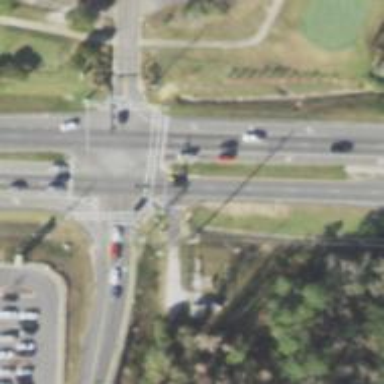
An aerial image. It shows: Marked road crossing.